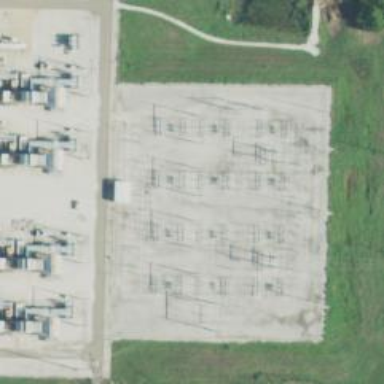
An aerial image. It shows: Switch used for power control.